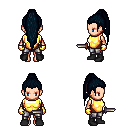
a pixel art fantasy rpg character, female body template, human, light skin, gold chest armor, metal pants, raven extra-long topknot hairstyle, gold gloves, black shoes, dagger, four views (front, back, left, right), 2x2 character sprite sheet, small pixel art, hard edges, no anti-aliasing